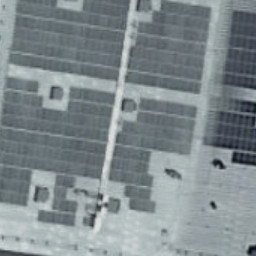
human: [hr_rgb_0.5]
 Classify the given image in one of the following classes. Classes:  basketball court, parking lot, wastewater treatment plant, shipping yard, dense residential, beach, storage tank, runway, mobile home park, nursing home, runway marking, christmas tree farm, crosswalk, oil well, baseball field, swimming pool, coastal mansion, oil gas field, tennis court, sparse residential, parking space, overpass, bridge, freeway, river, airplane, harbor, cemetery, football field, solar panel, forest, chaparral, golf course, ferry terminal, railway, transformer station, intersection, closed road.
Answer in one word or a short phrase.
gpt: solar panel